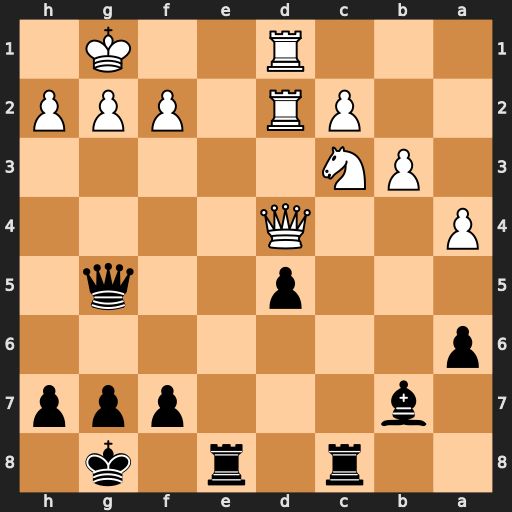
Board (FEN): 2r1r1k1/1b3ppp/p7/3p2q1/P2Q4/1PN5/2PR1PPP/3R2K1
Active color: b
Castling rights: -
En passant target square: -
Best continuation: Rxc3 Qxc3 d4 f4 dxc3 fxg5 cxd2